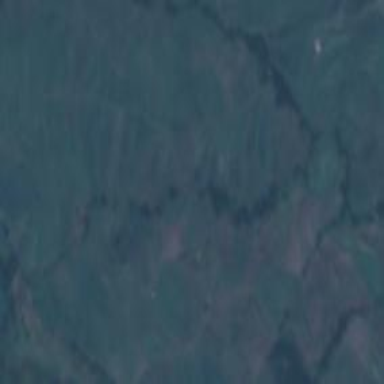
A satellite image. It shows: View of farmland.